Question: I'm trying to add a delete button to the right of the group textview of my 'expandable ListView'.
The button appears but the list no longer expands. Here is the code I used to add the button.
part of my 'list_group.xml' .
'''
<TextView
android:id="@+id/lblListHeader"
android:layout_width="fill_parent"
android:layout_height="wrap_content"
android:paddingLeft="?android:attr/expandableListPreferredItemPaddingLeft"
android:textSize="17dp"
android:textColor="#FD0987" />
<Button
android:id="@+id/delButton"
android:layout_width="wrap_content"
android:layout_height="wrap_content"
android:layout_alignParentRight="true"
android:background="@drawable/button_gplus_gb"
android:text ="@string/Delete"
/>
</RelativeLayout>
'''
Attached are images of before and after adding the button onto the xml. In the first one the list expands in the second one after button is added it doesn't .

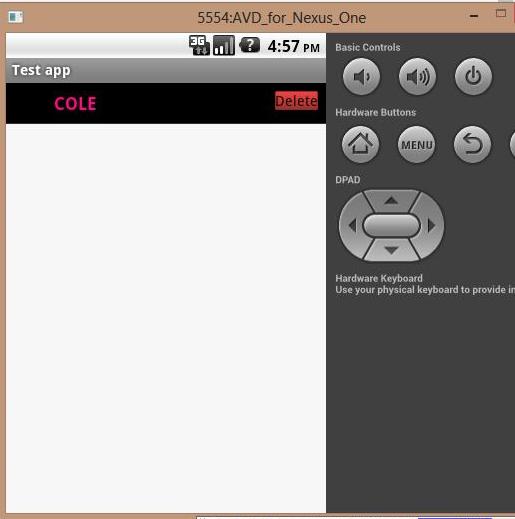
Answer: Check this question and answer: <URL>.
According to this, button should be no-focuseable.